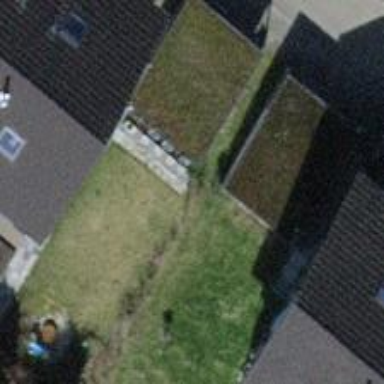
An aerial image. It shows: Garage.